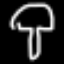
Label: mushroom